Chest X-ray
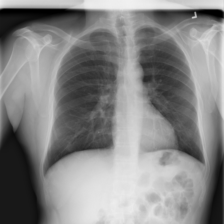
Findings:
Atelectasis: negative
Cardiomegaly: negative
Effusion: negative
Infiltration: negative
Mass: negative
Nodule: negative
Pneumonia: negative
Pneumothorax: negative
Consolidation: negative
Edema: negative
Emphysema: negative
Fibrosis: negative
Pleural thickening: negative
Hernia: negative